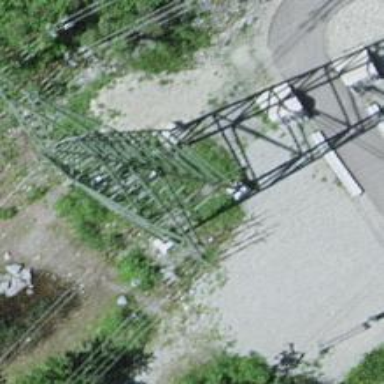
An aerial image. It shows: Towering power structure.